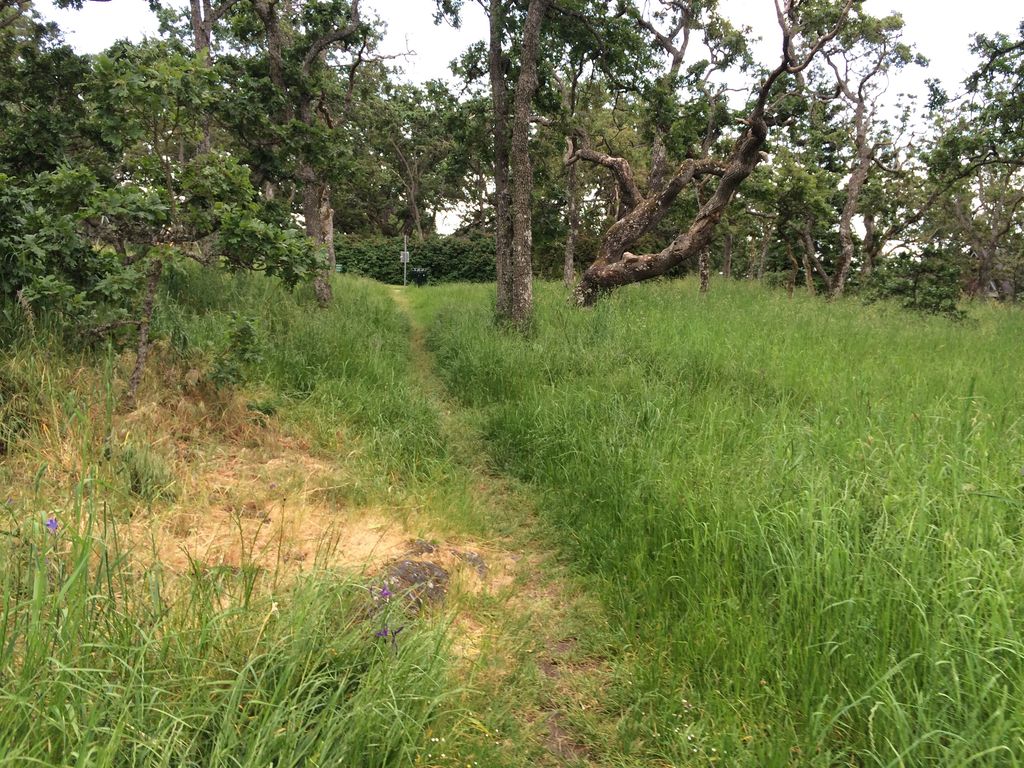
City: victoria